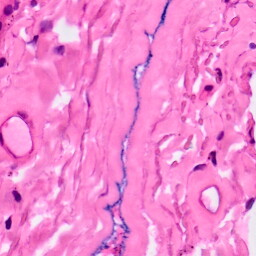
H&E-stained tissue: Lung